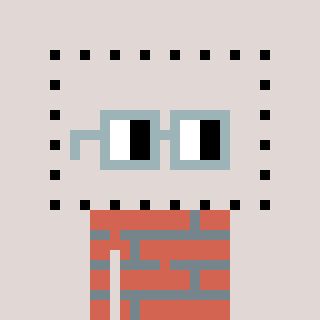
a pixel art character with square dark gray glasses, a void-shaped head and a peachy-colored body on a warm background